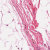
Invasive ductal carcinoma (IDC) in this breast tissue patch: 0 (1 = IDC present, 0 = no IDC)